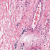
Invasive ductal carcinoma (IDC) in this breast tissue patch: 0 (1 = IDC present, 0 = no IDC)